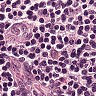
Metastatic tissue present: no